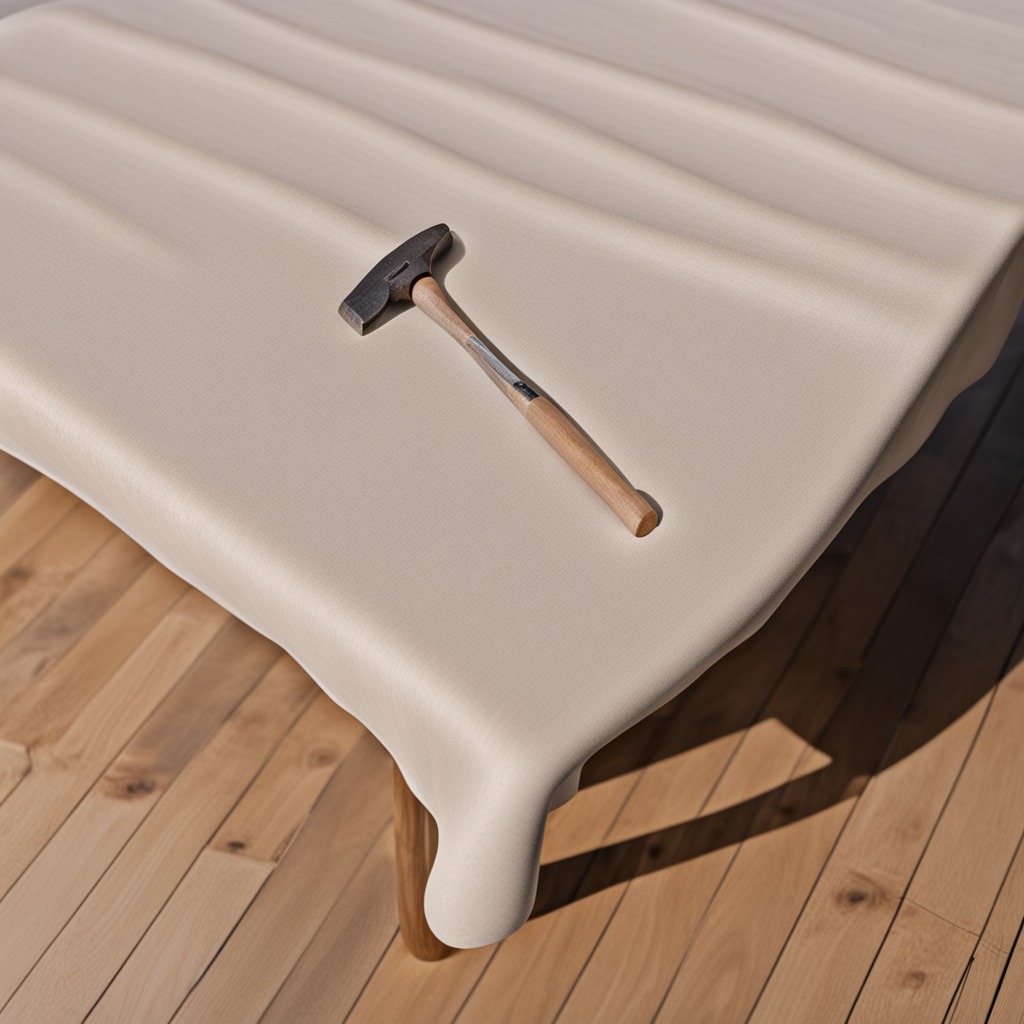
A hammer lies on a clean wooden table in an outdoor workshop during daytime bright natural light soft shadows worn but beneath the cloth.